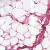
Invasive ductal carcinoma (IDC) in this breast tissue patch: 0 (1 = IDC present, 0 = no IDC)